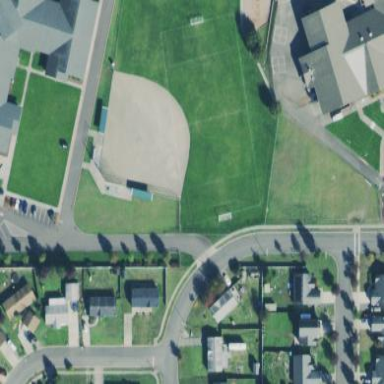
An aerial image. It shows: Soccer pitch for leisure land activities.